Question: I'm just reading values from SQLite tables and storing them into lists. So far I've been able to do this successfully with every column, most columns just have numbers of regular format in them; i.e just plain numbers without any other characters.
When I try to read the YYYY-MM Column, it doesn't work as my yymm list just doesn't get populated.
I think its because the numbers (note they are set as text in the database) in the YYYY-MM column have a "-" sign in there.
Here's a view of the actual YYYY-MM column in my datagridview (note over here everything in the table is text datatype although they are numbers)

So what am I doing wrong?
'''
string sql6 = "select YYMM, TotalTrans from t2 where CAST(TotalTrans as Real) < 1000.00";
SQLiteCommand command3 = new SQLiteCommand(sql6, sqlite_conn);
SQLiteDataReader reader3 = command3.ExecuteReader();
while (reader3.Read())
{
int yyyymm;
double TotalTrans;
if (int.TryParse(reader3["YYMM"].ToString(), out yyyymm) && double.TryParse(reader3["TotalTrans"].ToString(), out TotalTrans) )
{
YYMM.Add(yyyymm);
TotalTransIrregularities.Add(TotalTrans);
}
}
'''
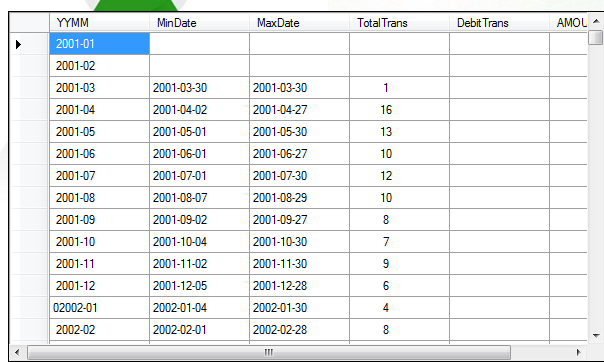
Answer: you need to use 'DateTime.TryParse()' not 'int.TryParse()'
Try This:
'''
DateTime yyyymm;
if(DateTime.TryParse(reader3["YYMM"].ToString(),out yyyymm) && double.TryParse(reader3["TotalTrans"].ToString(), out TotalTrans) )
{
YYMM.Add(yyyymm.ToString("yyyy")+"-"+yyyymm.ToString("MM"));
TotalTransIrregularities.Add(TotalTrans);
}
'''